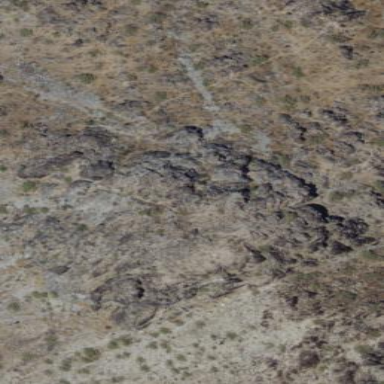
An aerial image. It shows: Landscape dominated by bare rock.